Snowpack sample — Snodgrass Mountain, Crested Butte, Colorado (2/4/25, 12:06 PM MST)
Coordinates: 38.923, -106.968
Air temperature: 35 °F
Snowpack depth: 80 cm
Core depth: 50 cm
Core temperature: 30.2 °F
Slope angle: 14°, slope face: 78°
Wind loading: low
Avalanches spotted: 0
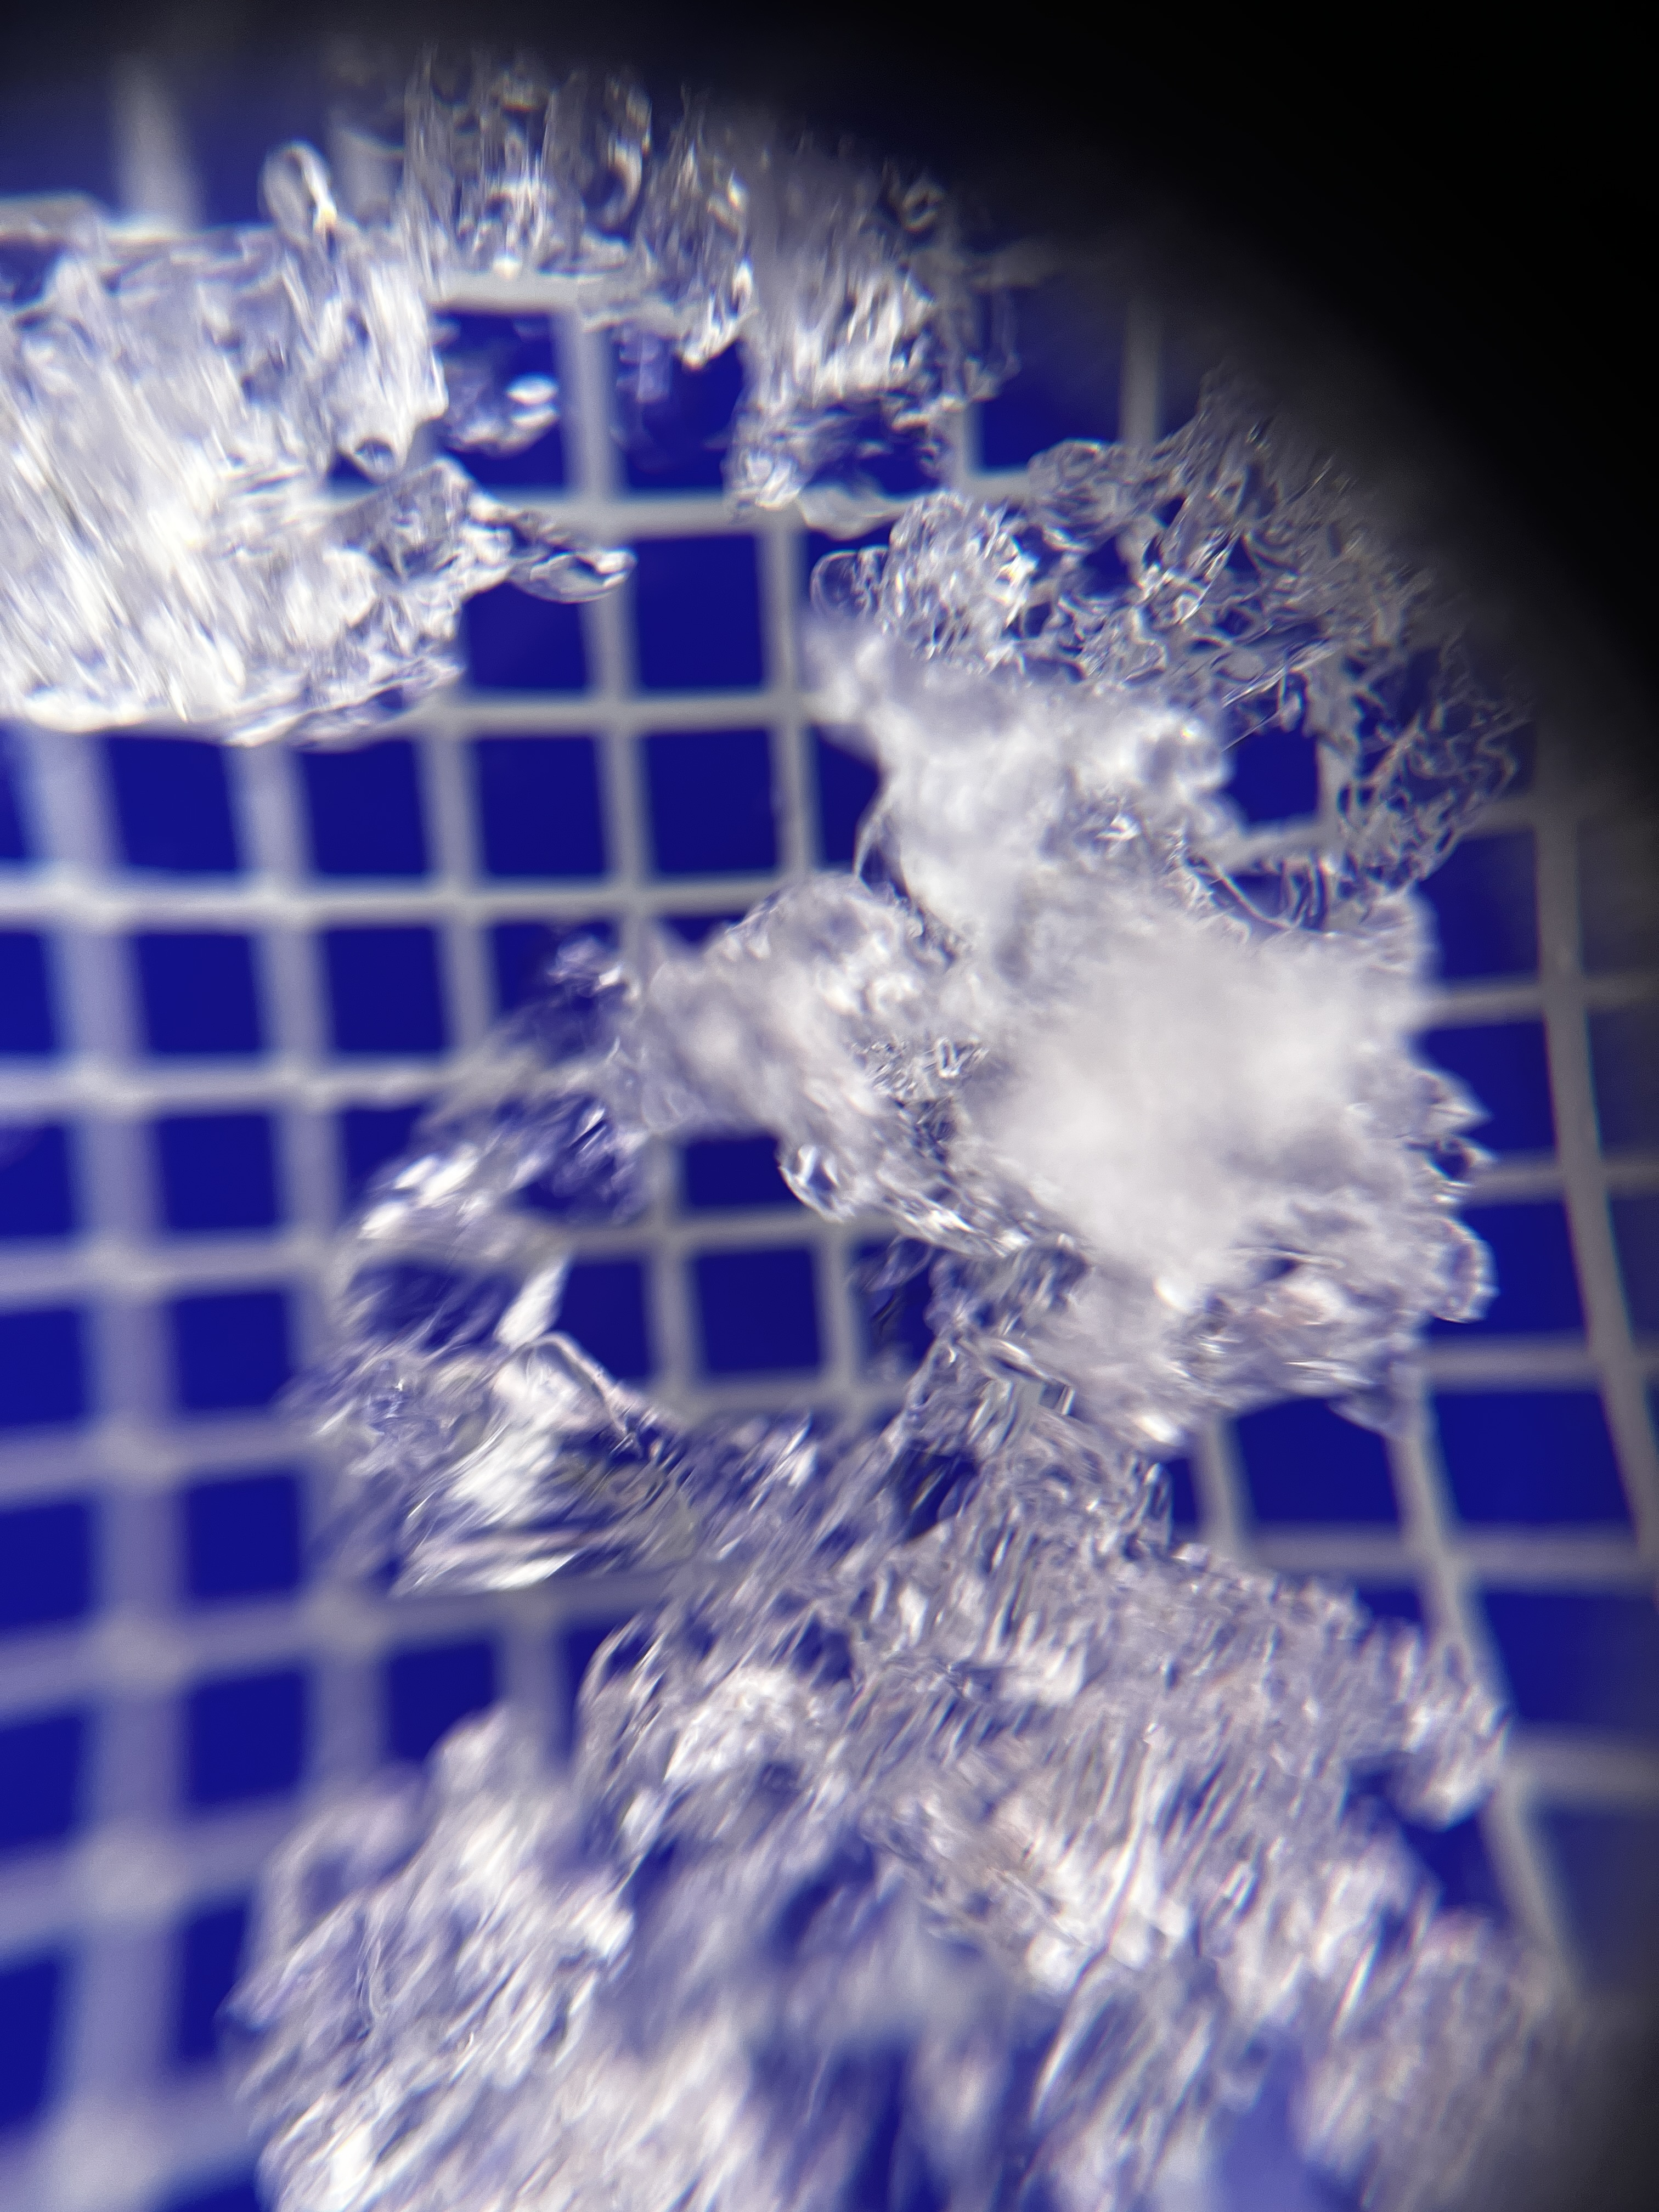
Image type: magnified_profile
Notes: No avalanches nearby, unusually warm weather for the last month reported by residents, Collected 25 yards from treeline